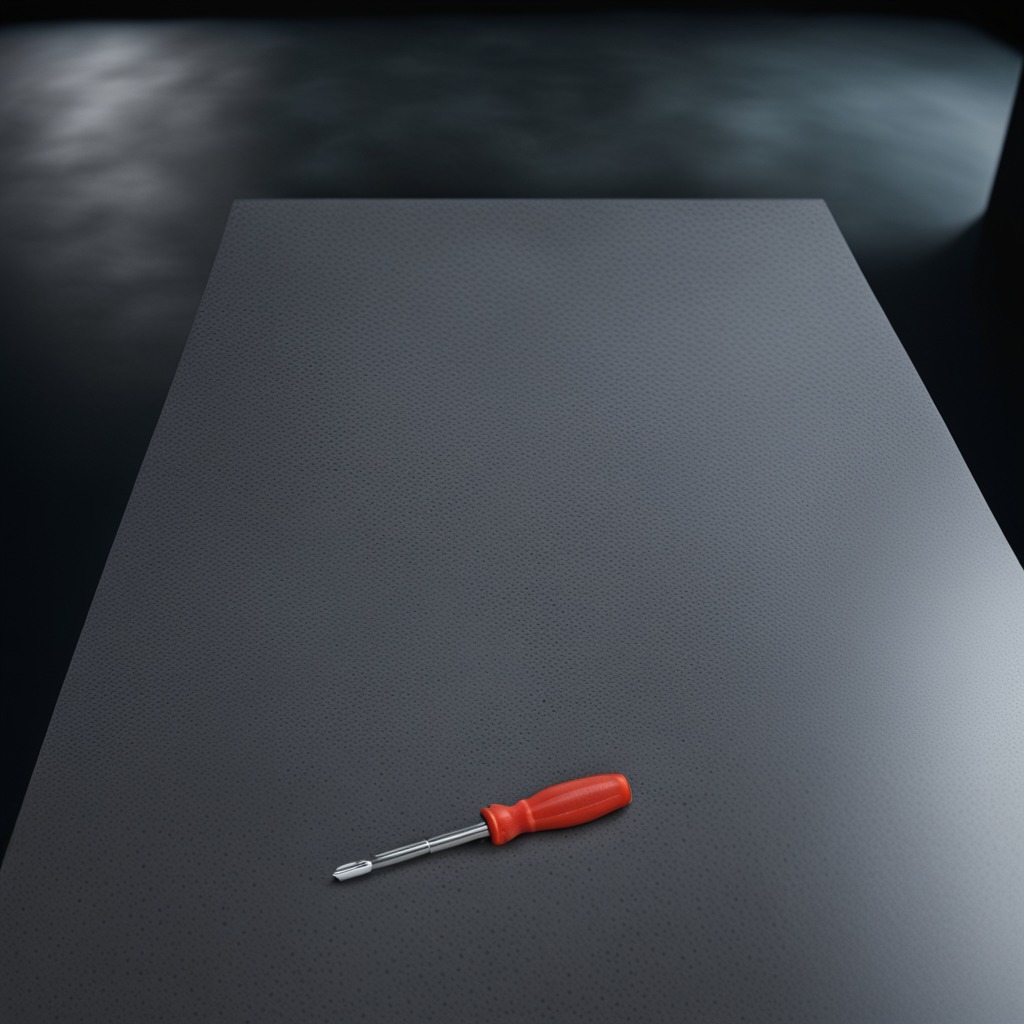
A screwdriver is lying on the clean granite table inside a workshop at night.